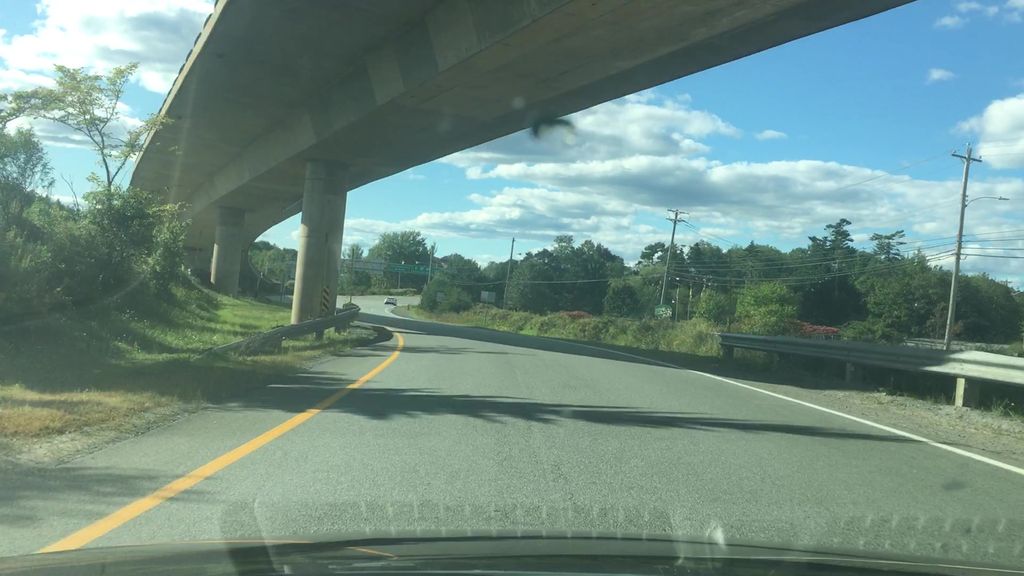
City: halifax